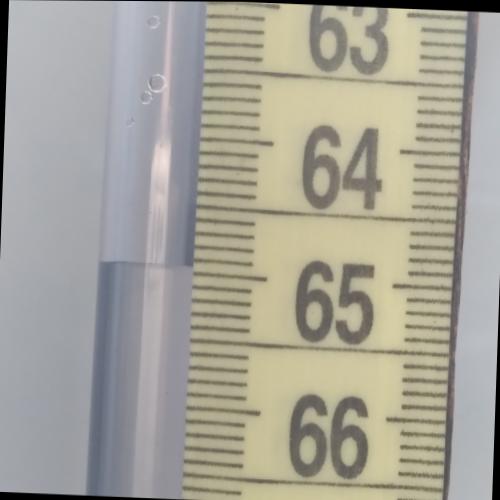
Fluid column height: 65.0 cm